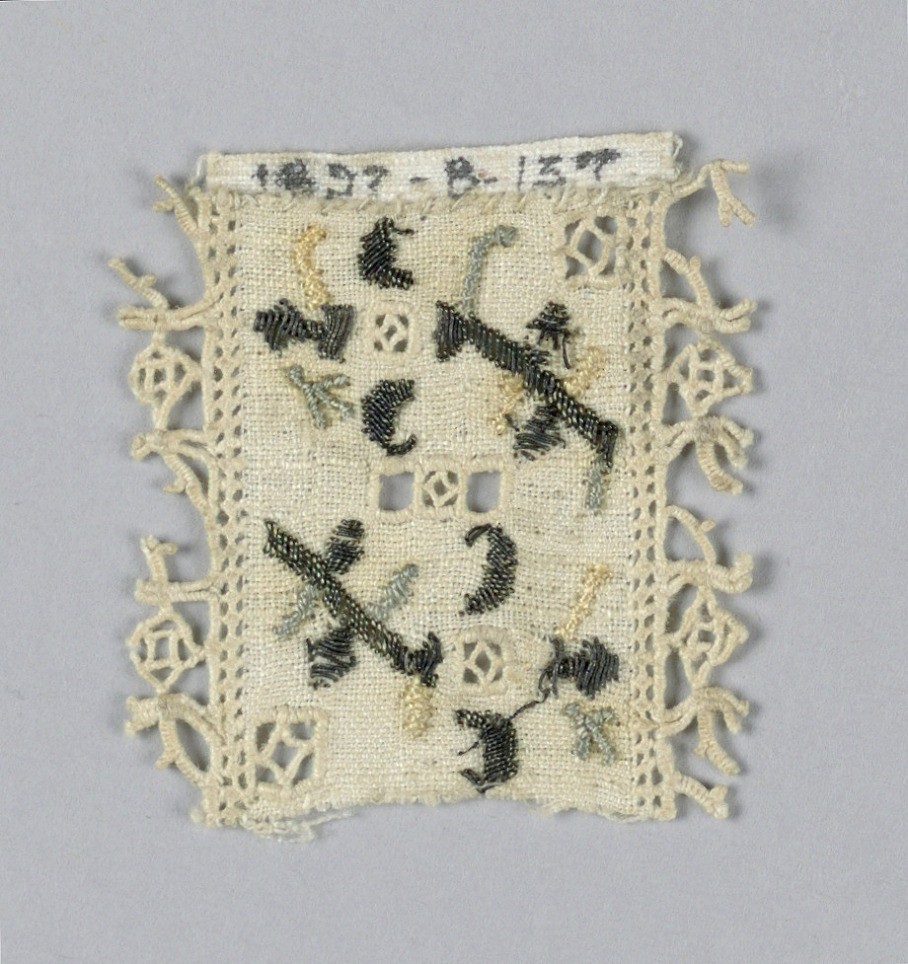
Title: Fragment
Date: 16th century
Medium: linen, metallic thread Technique: cutwork with needle-made fillings
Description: Narrow insertion fragment embroidered in tiny diagonal leaf and branch design with blue and cream-colored silks and silver metallic thread. Tiny reticella squares and borders.